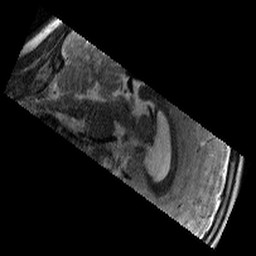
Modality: T2w
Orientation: sagittal
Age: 9
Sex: male
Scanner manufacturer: siemens
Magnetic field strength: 3 T
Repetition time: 9.23 s
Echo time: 0.067 s